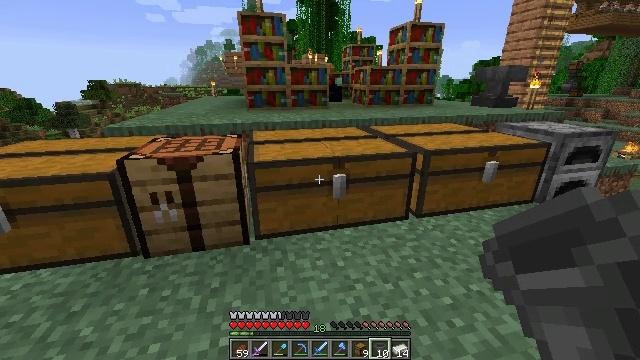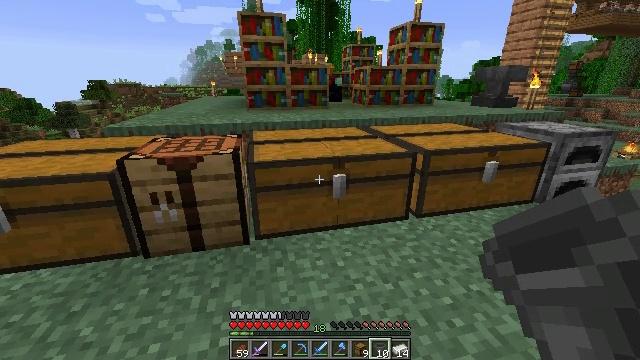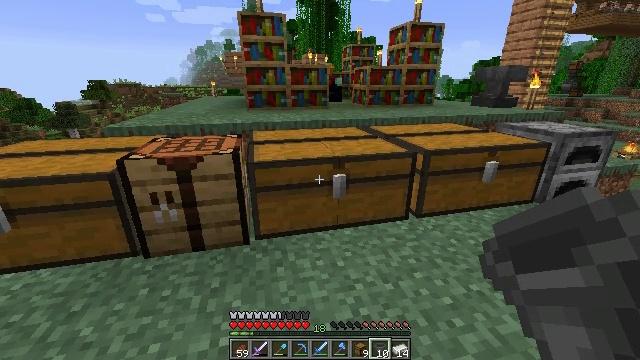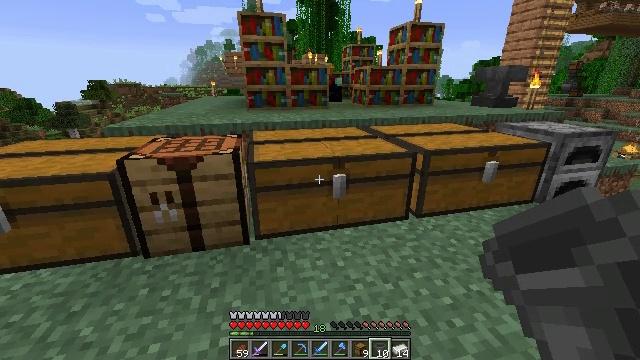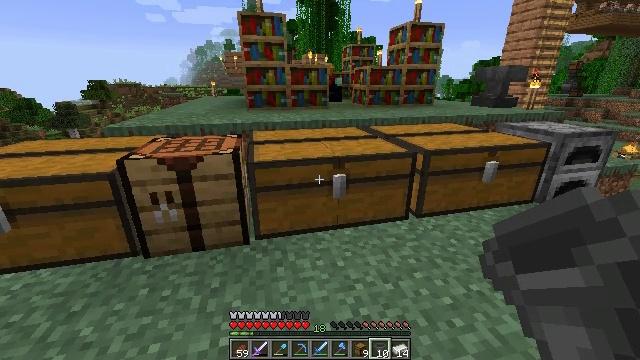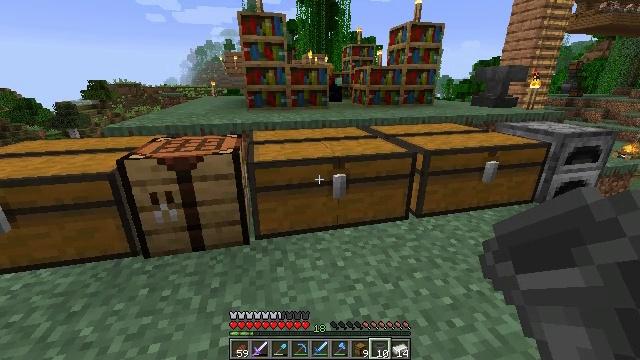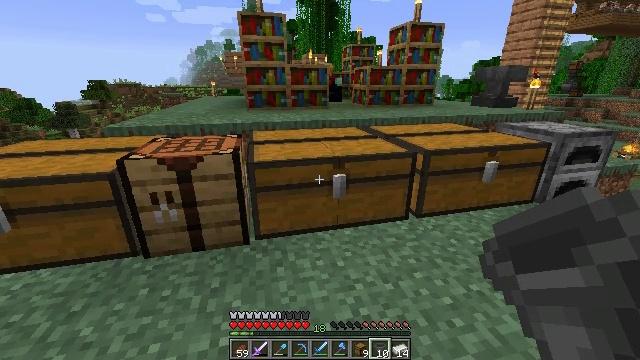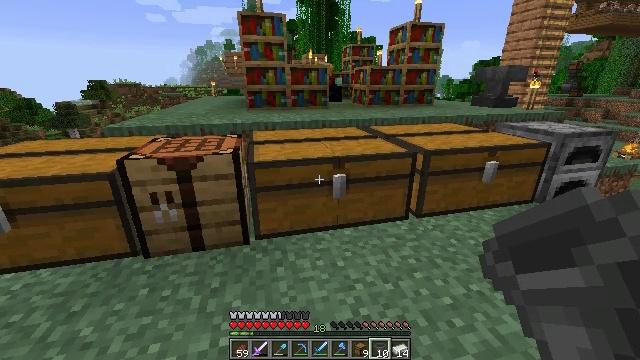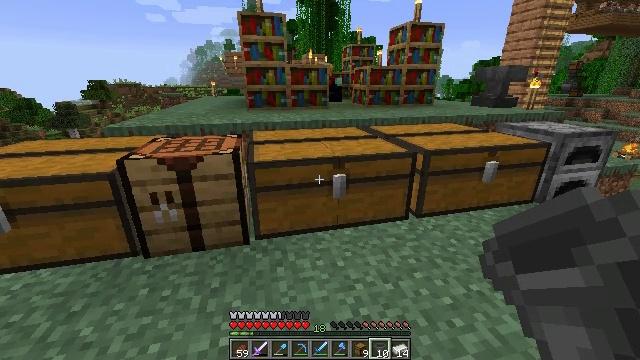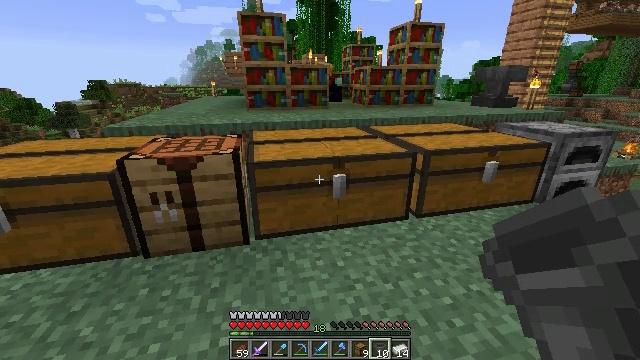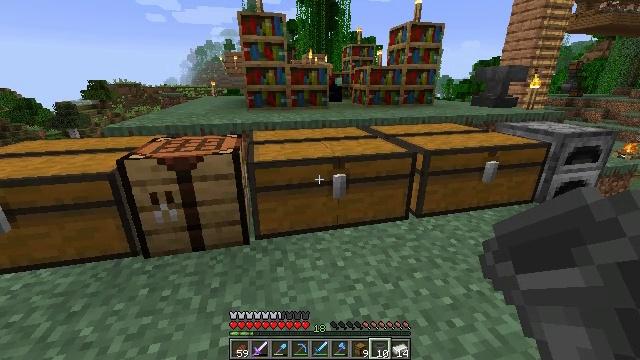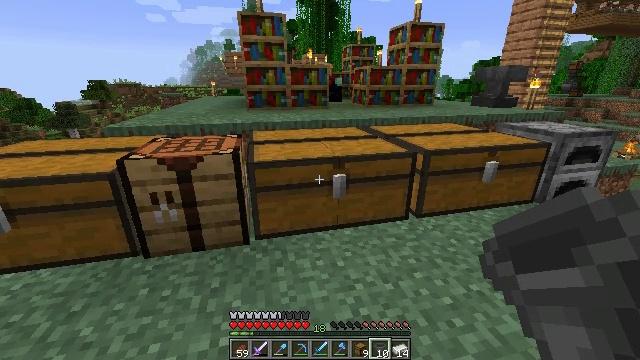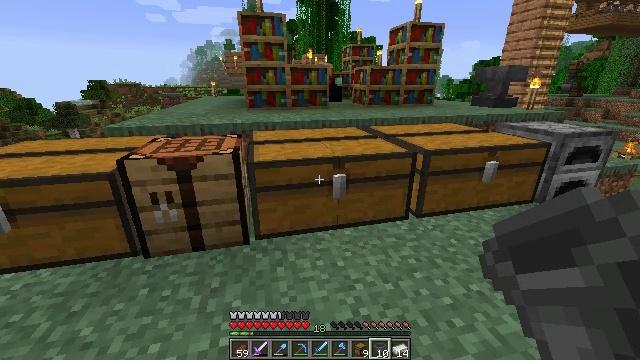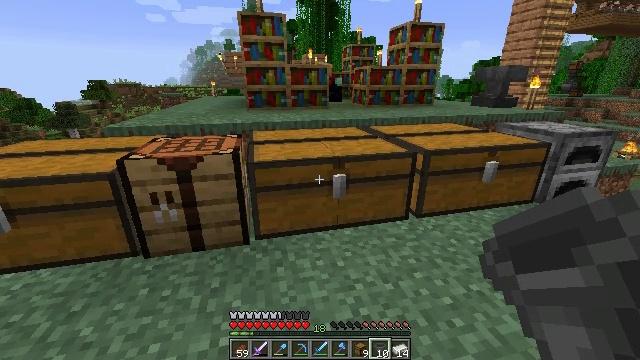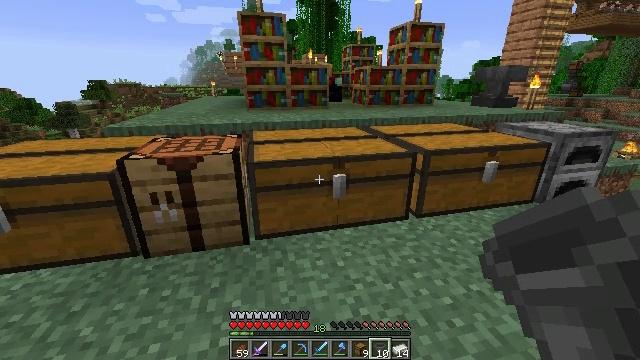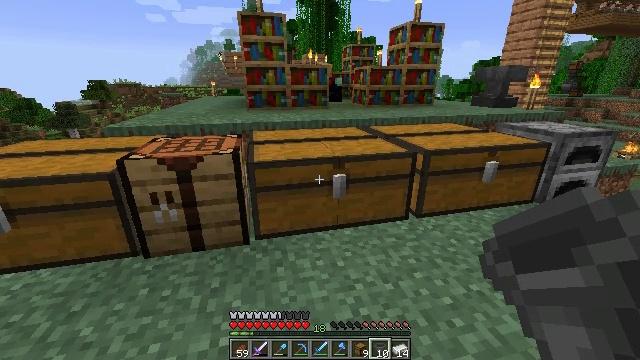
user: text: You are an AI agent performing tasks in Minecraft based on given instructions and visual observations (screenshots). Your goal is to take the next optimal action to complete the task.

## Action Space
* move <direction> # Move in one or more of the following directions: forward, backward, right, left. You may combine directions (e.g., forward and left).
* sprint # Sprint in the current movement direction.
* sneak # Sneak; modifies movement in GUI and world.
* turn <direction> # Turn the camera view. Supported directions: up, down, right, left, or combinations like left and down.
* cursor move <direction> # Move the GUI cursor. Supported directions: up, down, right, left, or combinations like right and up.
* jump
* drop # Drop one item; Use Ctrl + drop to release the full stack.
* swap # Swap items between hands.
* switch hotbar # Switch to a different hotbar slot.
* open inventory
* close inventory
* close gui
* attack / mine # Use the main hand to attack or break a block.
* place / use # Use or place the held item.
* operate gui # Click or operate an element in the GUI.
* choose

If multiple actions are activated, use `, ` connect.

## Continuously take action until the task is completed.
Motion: motion action
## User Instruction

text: Reclaim the furnace for later use.
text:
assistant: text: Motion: no_op
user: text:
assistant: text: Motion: no_op
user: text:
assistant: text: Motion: no_op
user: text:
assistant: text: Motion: no_op
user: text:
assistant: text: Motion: no_op
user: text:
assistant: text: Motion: no_op
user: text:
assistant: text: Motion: no_op
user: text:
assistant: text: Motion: no_op
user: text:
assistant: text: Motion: no_op
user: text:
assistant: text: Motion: no_op
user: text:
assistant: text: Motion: no_op
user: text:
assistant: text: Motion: no_op
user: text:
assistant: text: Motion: no_op
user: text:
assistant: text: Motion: no_op
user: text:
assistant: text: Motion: no_op
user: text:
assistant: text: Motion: no_op
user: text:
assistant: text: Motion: no_op
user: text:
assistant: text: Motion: no_op
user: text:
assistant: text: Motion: no_op
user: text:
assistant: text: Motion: no_op
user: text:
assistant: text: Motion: no_op
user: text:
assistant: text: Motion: no_op
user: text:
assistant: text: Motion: no_op
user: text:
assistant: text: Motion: no_op
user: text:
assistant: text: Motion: no_op
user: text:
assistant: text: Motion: no_op
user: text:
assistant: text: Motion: no_op
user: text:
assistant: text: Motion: no_op
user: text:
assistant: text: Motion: no_op
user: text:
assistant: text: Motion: no_op